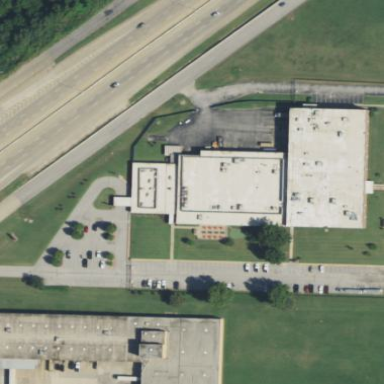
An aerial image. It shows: Office building.